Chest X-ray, AP view. Patient: 19 years old, sex M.
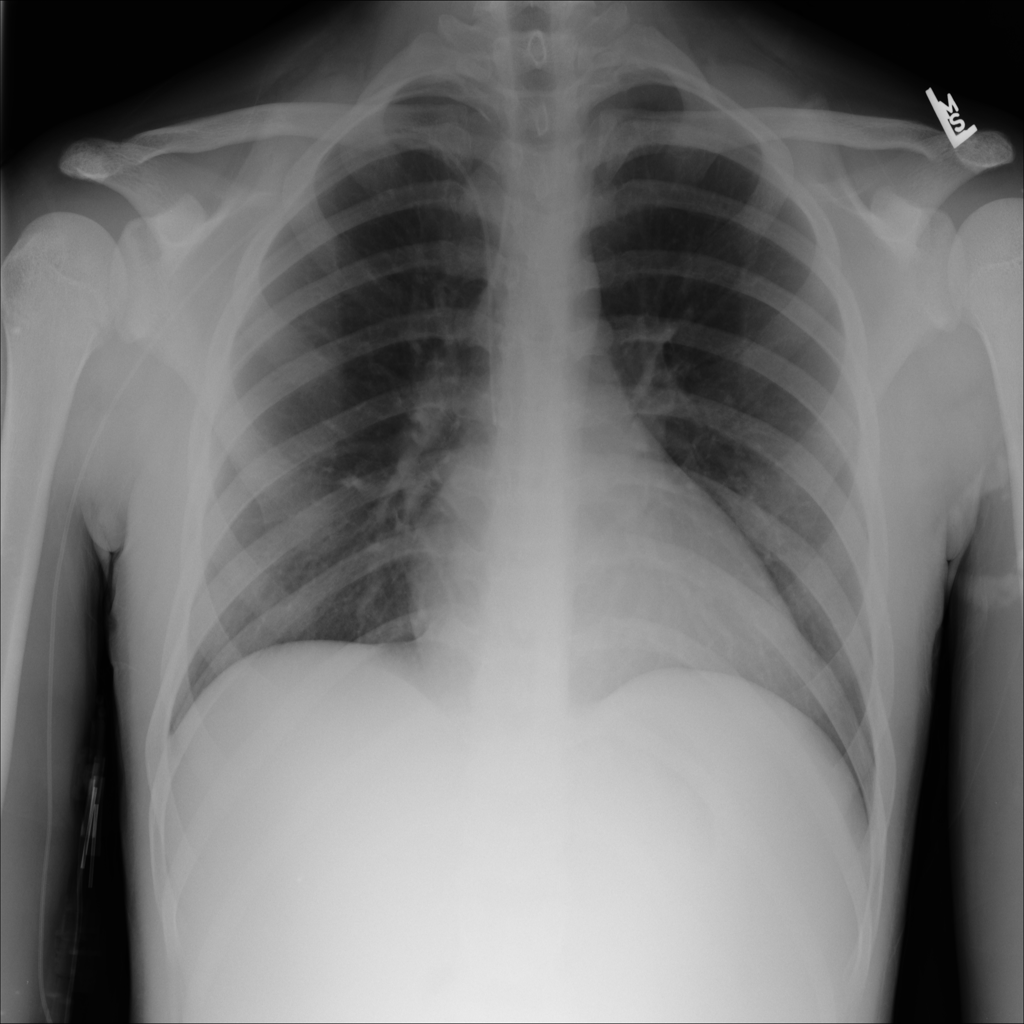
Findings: No Finding